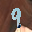
Label: 9